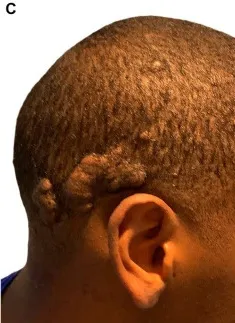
Phenotype of a 22-year-old male patient with tuberous sclerosis. (C) Hairy skin right temporo-occipital region: exophytic tumors, well defined, irregular borders, smooth surface with convolutions, not ulcerated, size 5 cm by 3 cm and 2.5 cm by 1.5 cm, respectively.
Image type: medical_photograph (other_medical_photograph)